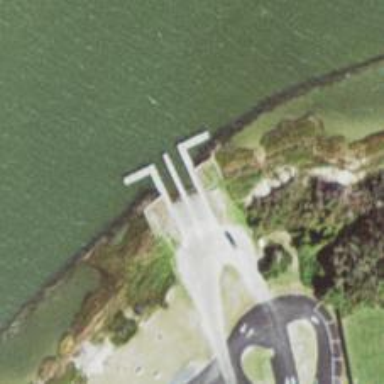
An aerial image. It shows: Slipway on service road for leisure land activities.